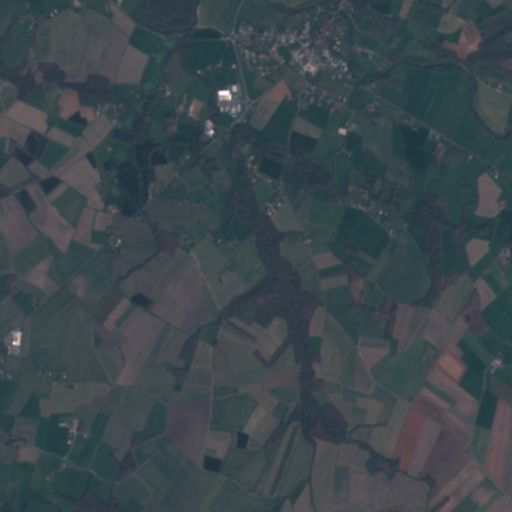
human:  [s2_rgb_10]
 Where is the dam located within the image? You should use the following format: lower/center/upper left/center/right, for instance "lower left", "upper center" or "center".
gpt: The dam is located in the upper center of the image.
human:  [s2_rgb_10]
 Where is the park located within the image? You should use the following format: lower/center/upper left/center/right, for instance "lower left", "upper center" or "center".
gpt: The park is located in the upper right of the image.
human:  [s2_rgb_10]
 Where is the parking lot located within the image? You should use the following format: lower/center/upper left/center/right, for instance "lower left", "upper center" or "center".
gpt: The parking lot is located in the upper right of the image.
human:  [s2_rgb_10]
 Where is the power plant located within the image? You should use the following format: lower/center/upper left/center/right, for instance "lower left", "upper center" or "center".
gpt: There is no power plant in the image.